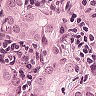
Metastatic tissue present: yes